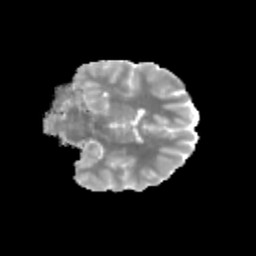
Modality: MD
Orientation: coronal
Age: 13
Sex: female
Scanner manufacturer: siemens
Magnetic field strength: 3 T
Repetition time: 3.8 s
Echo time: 0.07 s